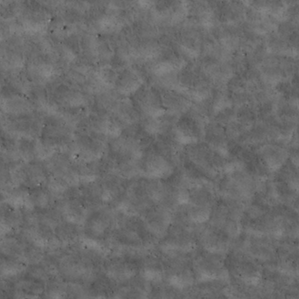
Label: non_frost